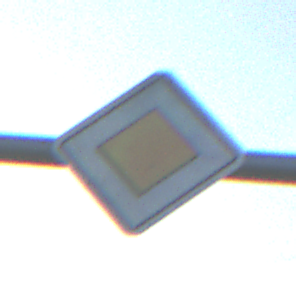
Verkehrszeichen: Vorfahrtsstrasse
Umgebung: Outdoor, Nature
Tageszeit: SunriseSunset
Wetter: Clear
Licht: Natural
Jahreszeit: NotSpecified
Kontrast: HighContrast